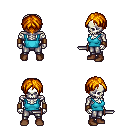
a pixel art fantasy rpg character, male body template, skeleton, teal pirate shirt, metal pants, dark blonde parted hairstyle, leather bracers, brown shoes, dagger, four views (front, back, left, right), 2x2 character sprite sheet, small pixel art, hard edges, no anti-aliasing